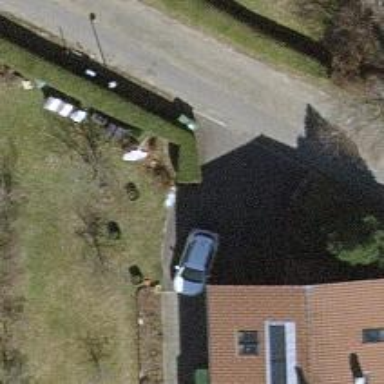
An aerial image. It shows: Hedge barrier.